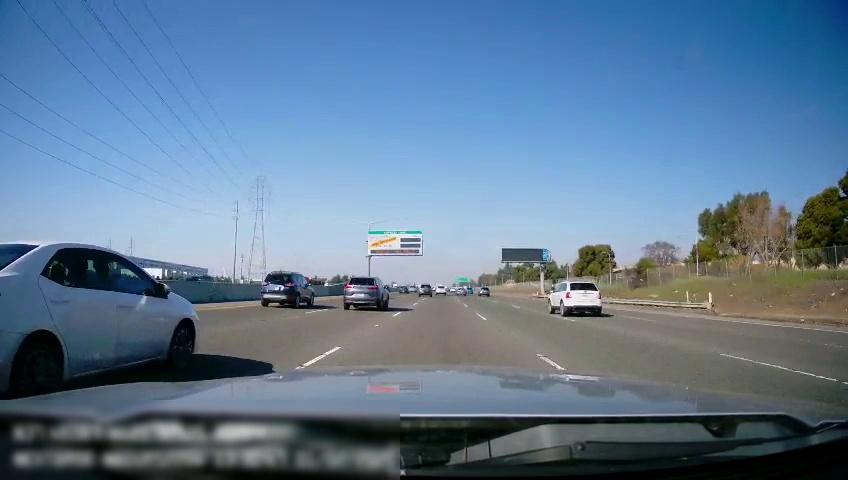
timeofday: Day
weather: Sunny
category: Drivable Space
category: Vehicles | Other LV
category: Vehicles | SUV
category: Vehicles | SUV
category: Vehicles | SUV
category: Vehicles | SUV
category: Vehicles | Car
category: Vehicles | SUV
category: Vehicles | Car
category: Vehicles | SUV
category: Vehicles | SUV
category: Vehicles | Car
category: Lanes | Current Lane
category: Lanes | Current Lane
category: Lanes | Alternate Lane
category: Lanes | Alternate Lane
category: Lanes | Alternate Lane
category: Lanes | Alternate Lane
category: Lanes | Alternate Lane
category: Traffic | Signs
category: Traffic | Signs
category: Traffic | Signs